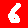
Digit: 6